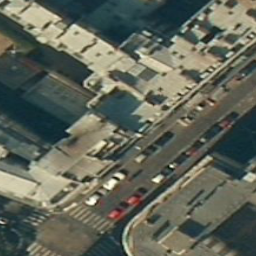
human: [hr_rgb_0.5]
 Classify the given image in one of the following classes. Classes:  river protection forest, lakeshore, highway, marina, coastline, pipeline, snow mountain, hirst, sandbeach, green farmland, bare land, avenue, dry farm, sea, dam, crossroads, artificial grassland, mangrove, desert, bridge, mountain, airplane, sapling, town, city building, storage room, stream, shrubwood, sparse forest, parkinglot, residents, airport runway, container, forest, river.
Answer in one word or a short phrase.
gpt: city building